Aerial crown-view tile of a tropical tree (Barro Colorado Island, Panama), acquired 20241216:
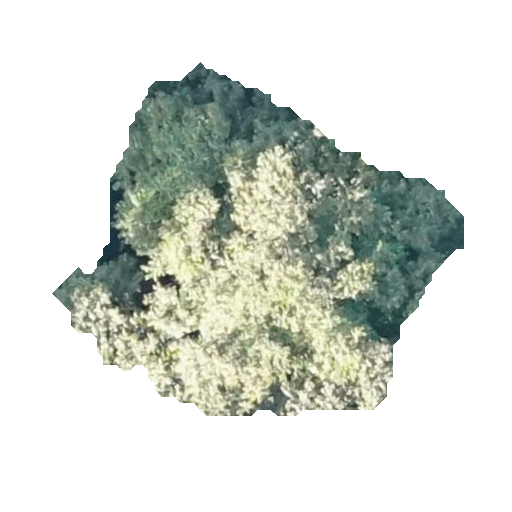
Species: Luehea seemannii
GBIF accepted scientific name: Luehea seemannii
Crown area: 131.742 m²